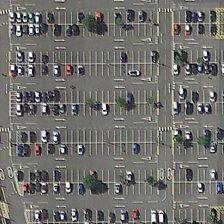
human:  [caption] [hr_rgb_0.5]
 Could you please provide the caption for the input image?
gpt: many cars are parked in a large parking lot with many empty parking spaces .

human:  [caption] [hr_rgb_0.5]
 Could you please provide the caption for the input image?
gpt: many cars are parked in a large parking lot with many empty parking spaces .

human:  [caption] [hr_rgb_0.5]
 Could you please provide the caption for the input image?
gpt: many cars are parked in a large parking lot with many empty parking spaces .

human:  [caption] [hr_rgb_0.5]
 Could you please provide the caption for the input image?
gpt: many cars are parked in a large parking lot with many empty parking spaces .

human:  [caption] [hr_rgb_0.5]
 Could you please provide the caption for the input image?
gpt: many cars are parked in a large parking lot with many empty parking spaces .